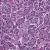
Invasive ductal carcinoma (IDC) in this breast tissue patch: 1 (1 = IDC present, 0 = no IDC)